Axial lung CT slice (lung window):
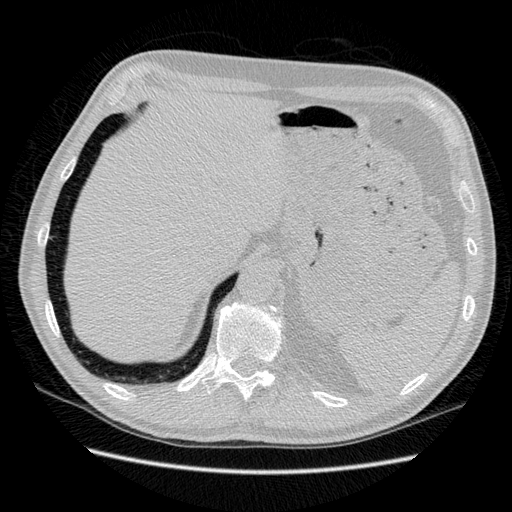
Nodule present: no